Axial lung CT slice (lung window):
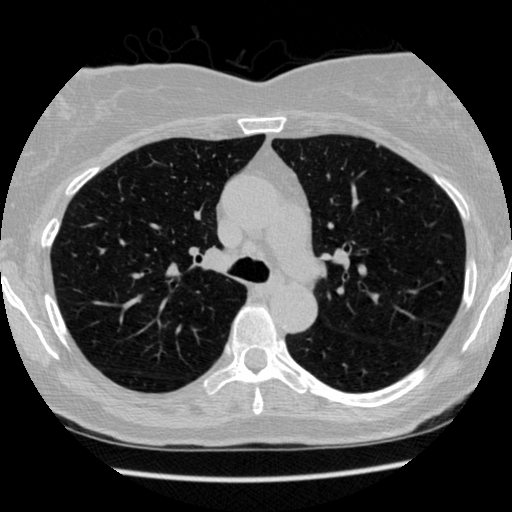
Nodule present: no